【题型】填空题　【知识点】立体几何　【难度】easy
已知 $ABCD$ 是边长为 $8$ 的菱形，且 $\angle B=60^\circ$，若 $PA \perp$ 平面 $ABCD$，且 $PA=4$，则点 $P$ 到直线 $BC$ 的距离为 \underline{\quad\quad\quad\quad\quad\quad\quad\quad}.
【解答】
【答案】$8$
【分析】由图可得 $P$ 到直线 $BC$ 的距离为 $\triangle PCB$ 底边上的高，据此可得答案。
【详解】如图，连接 $PB$，$PC$，$PD$，$AC$。
因 $\angle B=60^\circ$，则 $\triangle ACB$ 为等边三角形，则 $AC=8$。
又因 $PA \perp$ 平面 $ABCD$，$AB, AC \subset$ 平面 $ABCD$，则 $PA \perp AB$，$PA \perp AC$。
则 $PC = \sqrt{PA^2 + AC^2} = \sqrt{16 + 64} = 4\sqrt{5}$，$PB = \sqrt{PA^2 + AB^2} = \sqrt{16 + 64} = 4\sqrt{5}$。
则 $\triangle PCB$ 为等腰三角形，则 $P$ 到直线 $BC$ 的距离为 $\triangle PCB$ 底边上的高。
则点 $P$ 到直线 $BC$ 的距离为
\[
\sqrt{PB^2 - \frac{BC^2}{4}} = \sqrt{80 - 16} = 8.
\]
故答案为：$8$。

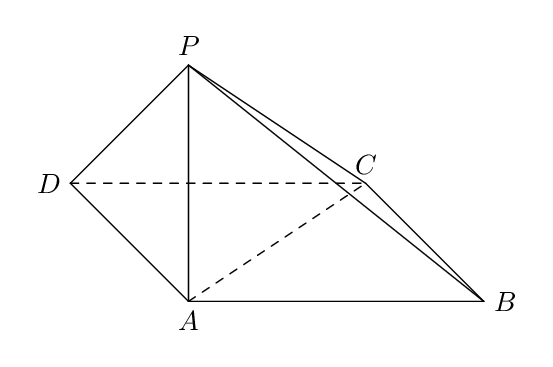